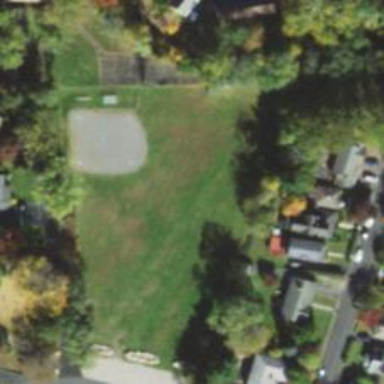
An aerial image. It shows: Baseball pitch for leisure and sports activities.